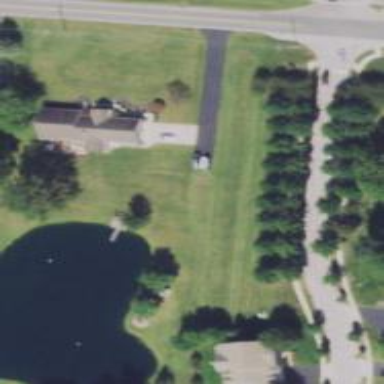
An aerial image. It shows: Driveway leading to service road.